Question: here is my code
'''
<div id="content_main2">
<div id="content_main2_left"><img src="../images/logo.png"></div>
</div>
'''
css
'''
#content_main2
{
width:800px;
height:200px;
}
#content_main2_left
{
float:left;
width:300px;
height:240px;
margin-top:-40px;
-webkit-border-radius:15px;
-moz-border-radius:15px;
border-radius:15px;
background:#817339;
}
'''
my result

bt i need to display logo on top of the div. I mean half on '#content_main2' div and another half on '#content_main2_left'. how can i do it ?
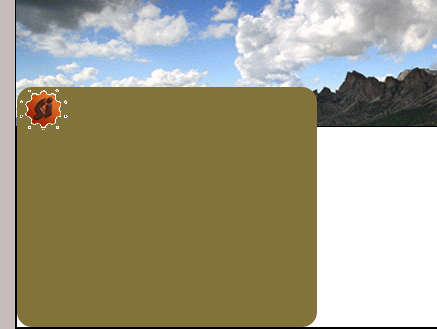
Answer: write 'margin-top:-40px' for image, not for div.